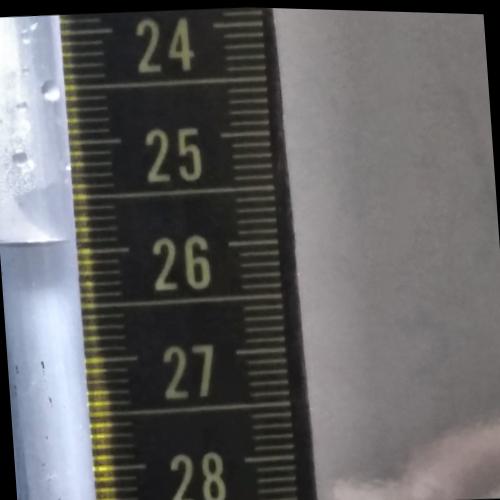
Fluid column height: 25.9 cm